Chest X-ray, AP view. Patient: 45 years old, sex M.
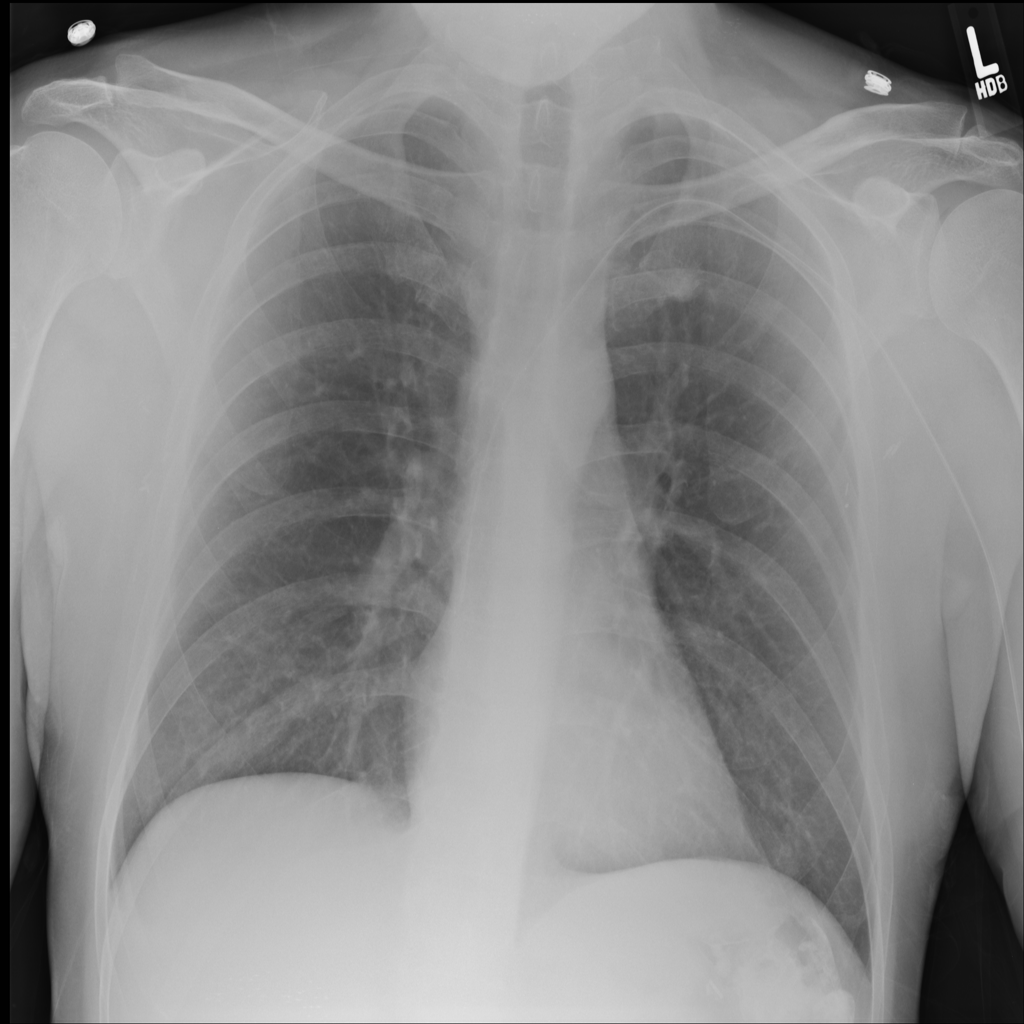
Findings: No Finding